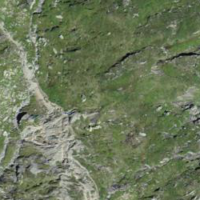
EUNIS habitat code: 26
Species observed at this site:
Pinguicula alpina